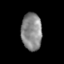
Tissue: skin
Cell type: Others
Senescence score: 0.2448
Nuclear area (px): 749
Mean DAPI intensity: 136.435